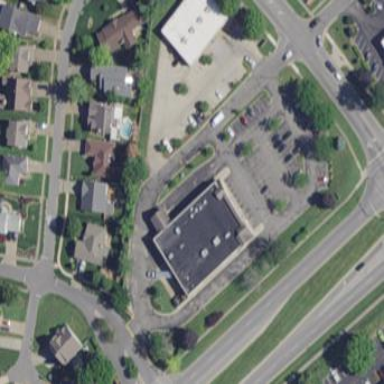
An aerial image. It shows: Building.